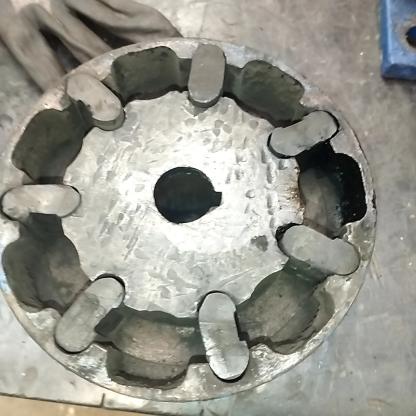
Klasa: inne